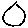
Label: circle